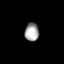
Tissue: prostate
Cell type: Epithelial cells
Senescence score: 0.357
Nuclear area (px): 252
Mean DAPI intensity: 161.19